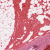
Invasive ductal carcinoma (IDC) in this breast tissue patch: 0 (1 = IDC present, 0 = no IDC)